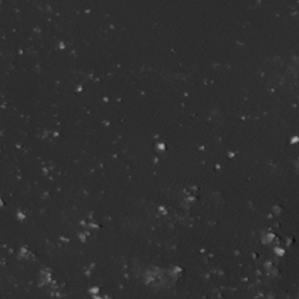
Label: non_frost